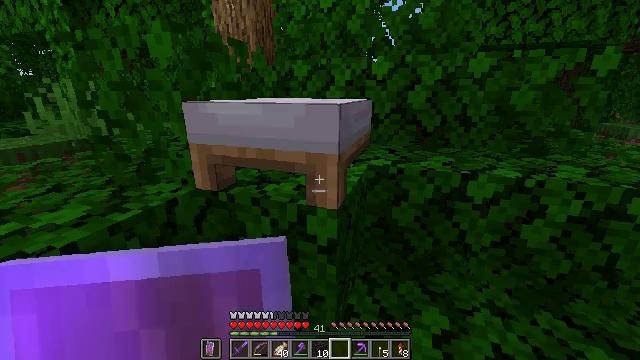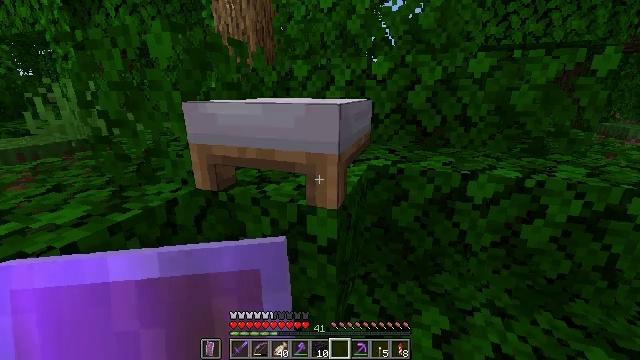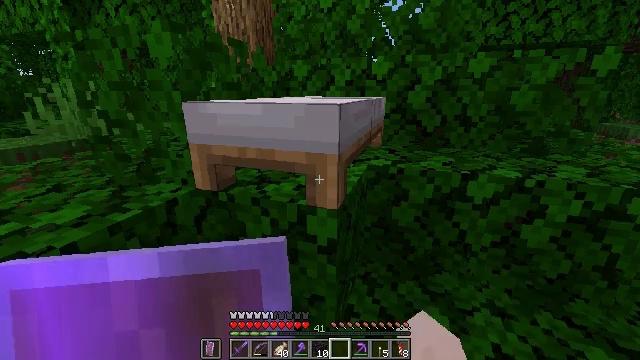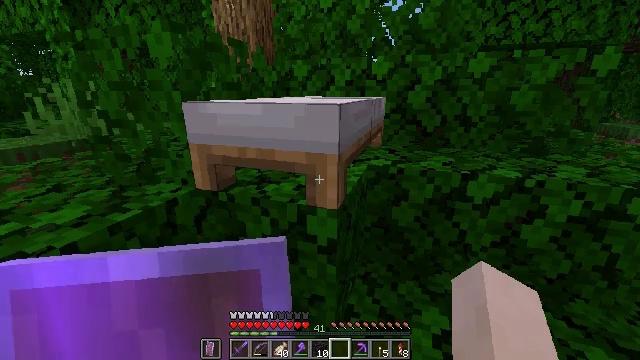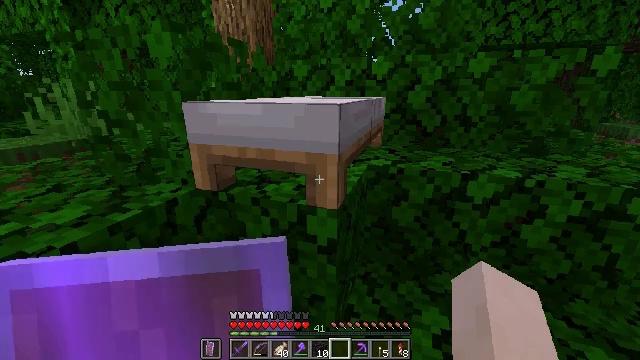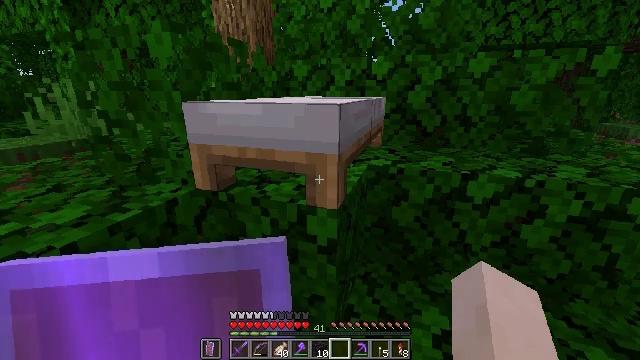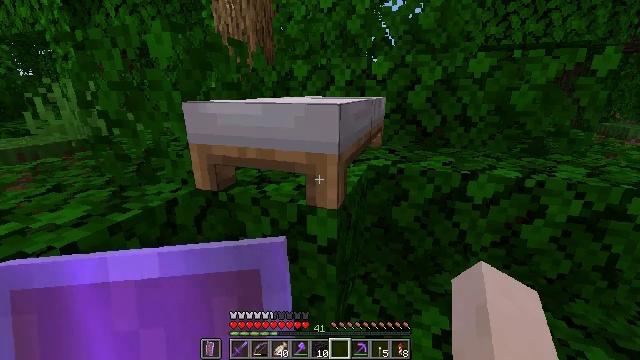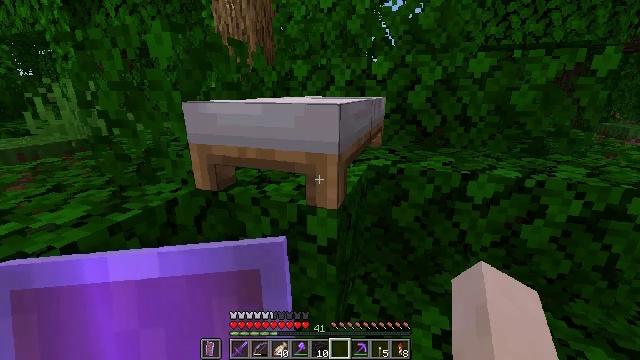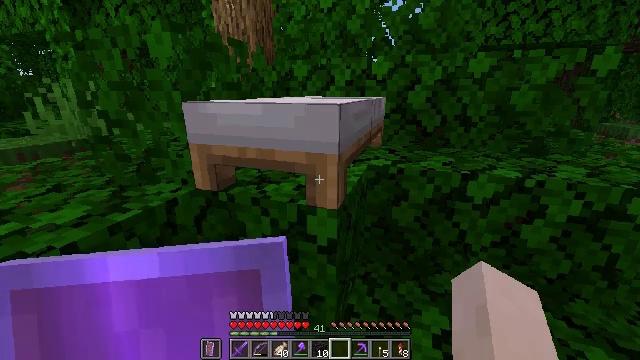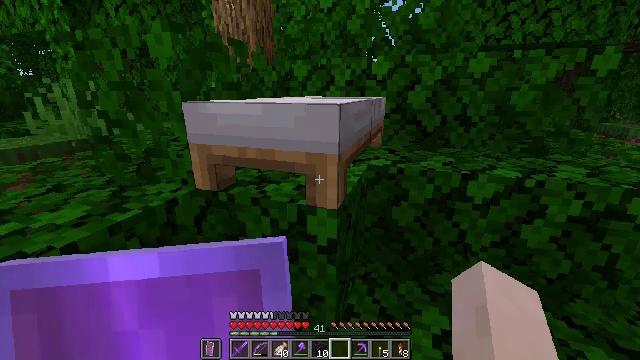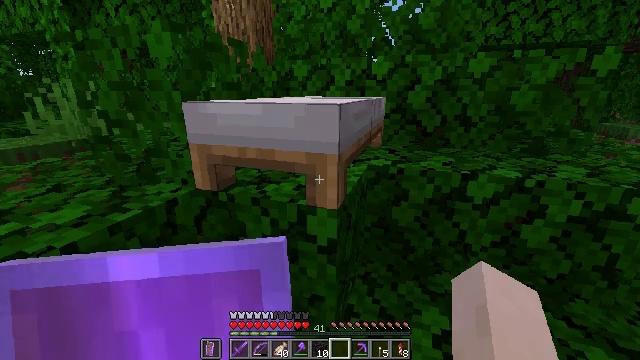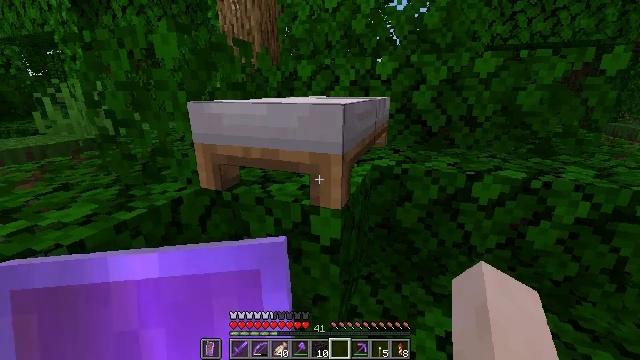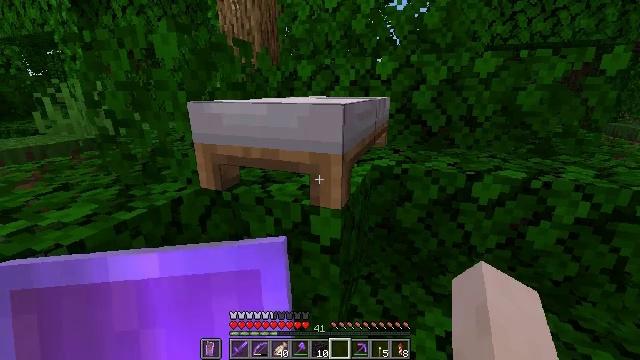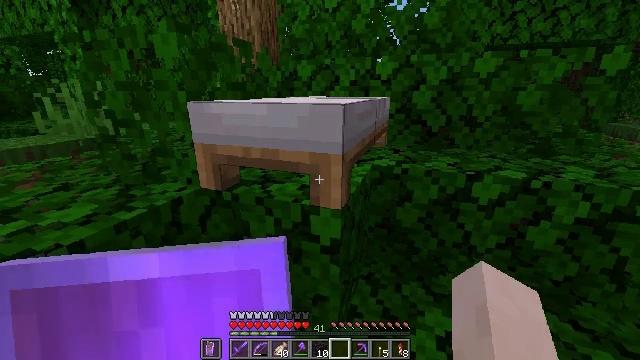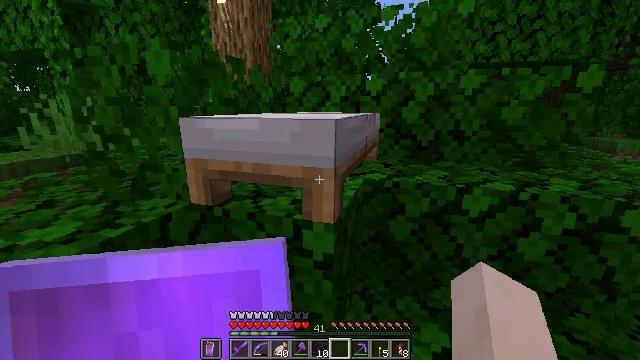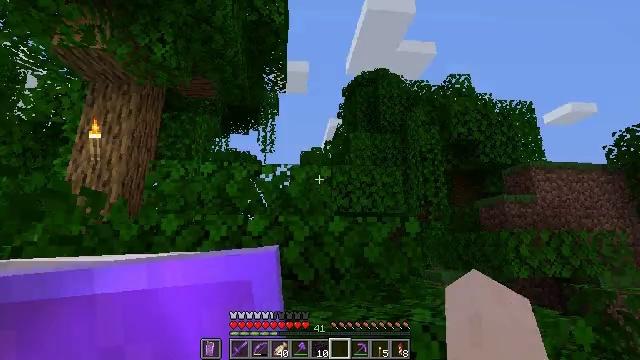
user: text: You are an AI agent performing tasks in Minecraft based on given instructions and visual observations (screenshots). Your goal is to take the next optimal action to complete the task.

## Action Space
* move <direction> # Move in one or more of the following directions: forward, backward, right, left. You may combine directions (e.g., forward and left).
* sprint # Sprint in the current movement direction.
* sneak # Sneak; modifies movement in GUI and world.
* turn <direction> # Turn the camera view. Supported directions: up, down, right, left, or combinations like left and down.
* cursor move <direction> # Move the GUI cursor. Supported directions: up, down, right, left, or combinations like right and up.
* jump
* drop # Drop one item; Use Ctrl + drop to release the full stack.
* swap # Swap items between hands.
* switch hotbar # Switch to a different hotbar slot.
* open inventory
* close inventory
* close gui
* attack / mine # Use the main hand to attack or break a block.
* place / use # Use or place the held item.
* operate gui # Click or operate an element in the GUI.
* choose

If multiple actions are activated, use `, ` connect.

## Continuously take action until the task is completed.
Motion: motion action
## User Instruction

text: Break the jungle log to gather wood.
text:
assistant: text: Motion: no_op
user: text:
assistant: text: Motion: no_op
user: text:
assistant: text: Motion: no_op
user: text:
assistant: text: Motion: no_op
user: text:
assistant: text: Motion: no_op
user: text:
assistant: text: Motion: no_op
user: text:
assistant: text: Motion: no_op
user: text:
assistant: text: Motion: no_op
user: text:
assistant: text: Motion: no_op
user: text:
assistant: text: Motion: no_op
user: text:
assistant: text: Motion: no_op
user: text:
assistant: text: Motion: no_op
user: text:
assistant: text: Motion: no_op
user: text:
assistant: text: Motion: turn right and up
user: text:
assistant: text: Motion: turn right and up
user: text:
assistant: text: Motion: turn right and up
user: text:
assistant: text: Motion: turn right and up
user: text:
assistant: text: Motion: turn right and up
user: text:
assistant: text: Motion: turn right and up
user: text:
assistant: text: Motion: no_op
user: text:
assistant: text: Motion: no_op
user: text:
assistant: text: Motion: no_op
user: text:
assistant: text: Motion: no_op
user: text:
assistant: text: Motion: no_op
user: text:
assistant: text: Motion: no_op
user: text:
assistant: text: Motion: no_op
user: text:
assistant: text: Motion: turn right
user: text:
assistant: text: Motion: turn right and up
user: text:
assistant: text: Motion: no_op
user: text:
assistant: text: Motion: no_op